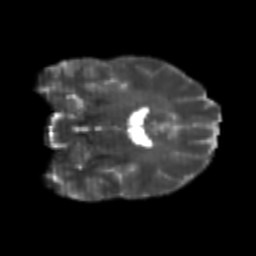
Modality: T2w
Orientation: coronal
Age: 22
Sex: male
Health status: healthy
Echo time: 0.074 s